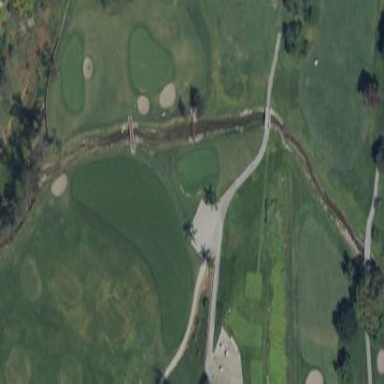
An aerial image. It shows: Grassy area designated as golf tee.